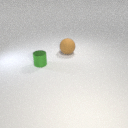
small green metal cylinder in front of large brown rubber sphere